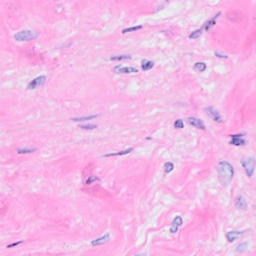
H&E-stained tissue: Breast